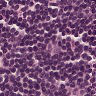
Metastatic tissue present: no